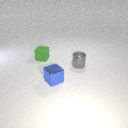
small blue metal cube to the left of small gray metal cylinder